Problem: second_meaning (2022, quals)

**Note: The only difference between this problem and [problem C2](https://www.facebook.com/codingcompetitions/hacker-cup/2022/qualification-round/problems/C2) is that here, the length of each output codeword may be at most 200.**

Morse code is a classic way to send messages, where each letter in an alphabet is substituted with a *codeword*: a unique sequence of dots and dashes. However, ignoring spaces, it's possible for a coded message to have multiple meanings. For example, "`.....--.-.-.-..-.-.-...-.--.`" can be interpreted as either "`HACKER CUP`" or "`SEE META RENT A VAN`":

{{PHOTO_ID:1264108514364518|WIDTH:700}}

Beyond Morse code, a general set of codewords is an *unambiguous encoding* if any possible sequence of dots and dashes corresponds to either zero or exactly one sequence of codewords.

Given one codeword \(C_1\) from a set of \(N\) distinct codewords, your task is to generate another \(N - 1\) codewords \(C_2, ..., C_N\) to yield an unambiguous encoding. It can be shown that an answer always exists. If there are multiple answers, you may print any one of them.

# Constraints

\(1 \le T \le 100\)
\(2 \le N \le 100\)
The length of \(C_1\) is between \(1\) and \(100\), inclusive.
The length of each \(C_2, ..., C_N\) must be between \(1\) and \(\mathbf{200}\), inclusive.

# Input Format

Input begins with an integer \(T\), the number of test cases. For each case, there is first a line containing a single integer \(N\). Then, there is a line containing the codeword \(C_1\).

# Output Format

For the \(i\)th case, output a line containing only "`Case #i:`", followed by \(N - 1\) lines, the codewords \(C_2, ..., C_N\), one per line.

# Sample Explanation

In the first case, it can be shown that the codewords {"`.-.`", "`...`", "`---`"} are an unambiguous encoding. Any sequence of dots and dashes can be interpreted if and only if it has a length that's a multiple of 3, and can be broken up into instances of the three length-3 codewords.

In the second case, it can be shown that the codewords {"`-`", "`...`", "`.-`", "`..-`"} are an unambiguous encoding. For instance, "`..`" has no possible interpretation, and "`.-...--`" can only be interpreted as "`.- ... - -`".

In the third case, it can be shown that the codewords {"`..`", "`-`", "`.-`"} are an unambiguous encoding. For any sequence of dots and dashes:
- every odd group of dots followed by a dash can only be interpreted as repeated "`..`"s followed by a final "`.-`"
- every even group of dots followed by a dash can only be interpreted as repeated "`..`"s followed by a final "`-`"
- every group of dots not followed by a dash (i.e. at the end of the sequence), is interpretable if and only if there is an even number of dots
- this leaves only groups of dashes, interpreted only as repeated "`-`"s

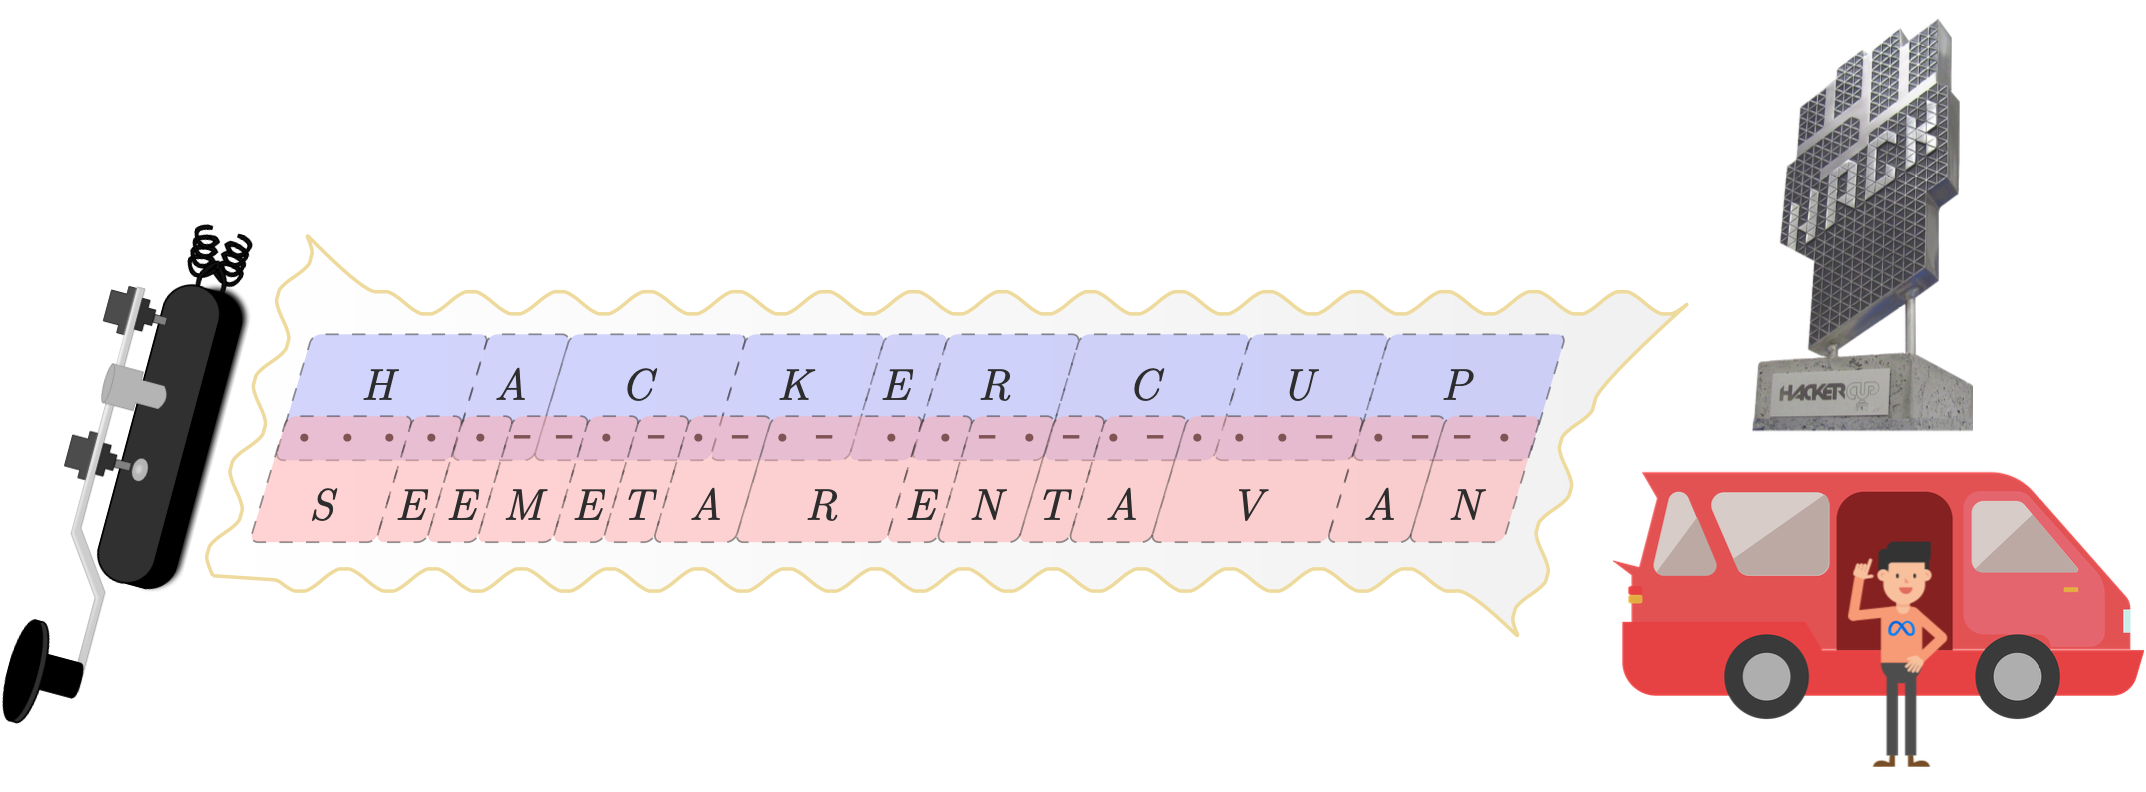

Sample input:
3
3
.-.
4
-
3
..

Sample output:
Case #1:
...
---
Case #2:
...
.-
..-
Case #3:
-
.-

Solution:
An unambiguous encoding is synonymous with a [uniquely decodable code](https://en.wikipedia.org/wiki/Variable-length_code#Uniquely_decodable_codes).

One approach is to use the fact that [prefix codes](https://en.wikipedia.org/wiki/Prefix\_code), i.e. codes where no whole codeword is a prefix of any other codeword, are uniquely decodable. For instance, if \(C_1\) starts with a dash, then output the prefix code [`.-`, `..-`, `...-`, etc.], else output the prefix code [`-.`, `--.`, `---.`, etc.].

Doing so, \(C_1\) cannot possibly be a prefix of the other codewords (and vice versa) due to its differing first index. This yields a solution where \(|C_i| \le N\), though there are other approaches that take advantage of the generous length limit.

[See David Harmeyer's solution video here.](https://youtu.be/6Xgt70dfvNk)

#include <algorithm>
#include <iostream>
#include <vector>
using namespace std;

vector<string> solve(int N, const string &C) {
  vector<string> res;
  for (int i = 1; i < N; i++) {
    res.push_back(string(i, C[0] == '-' ? '.' : '-') + C[0]);
  }
  return res;
}

int main() {
  int T, N;
  string C;
  cin >> T;
  for (int t = 1; t <= T; t++) {
    cin >> N >> C;
    cout << "Case #" << t << ":" << endl;
    vector<string> S = solve(N, C);
    for (auto s : S) {
      cout << s << endl;
    }
  }
  return 0;
}